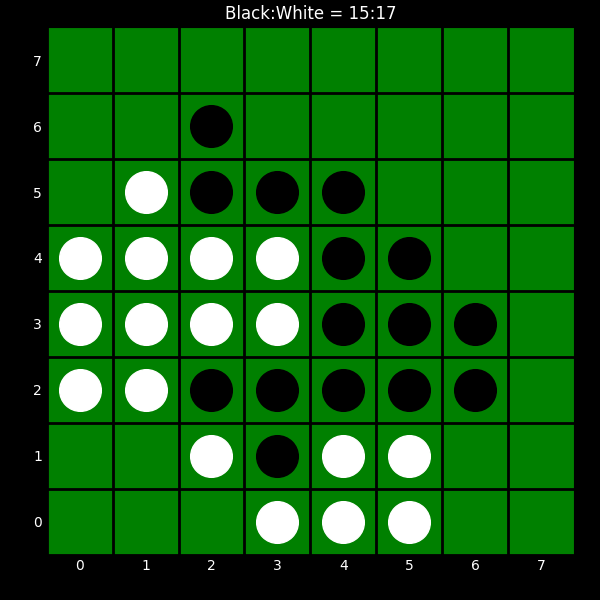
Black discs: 15
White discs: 17